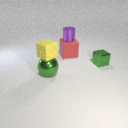
large green metal sphere to the left of small green metal cube